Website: bh-photo
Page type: account-dashboard
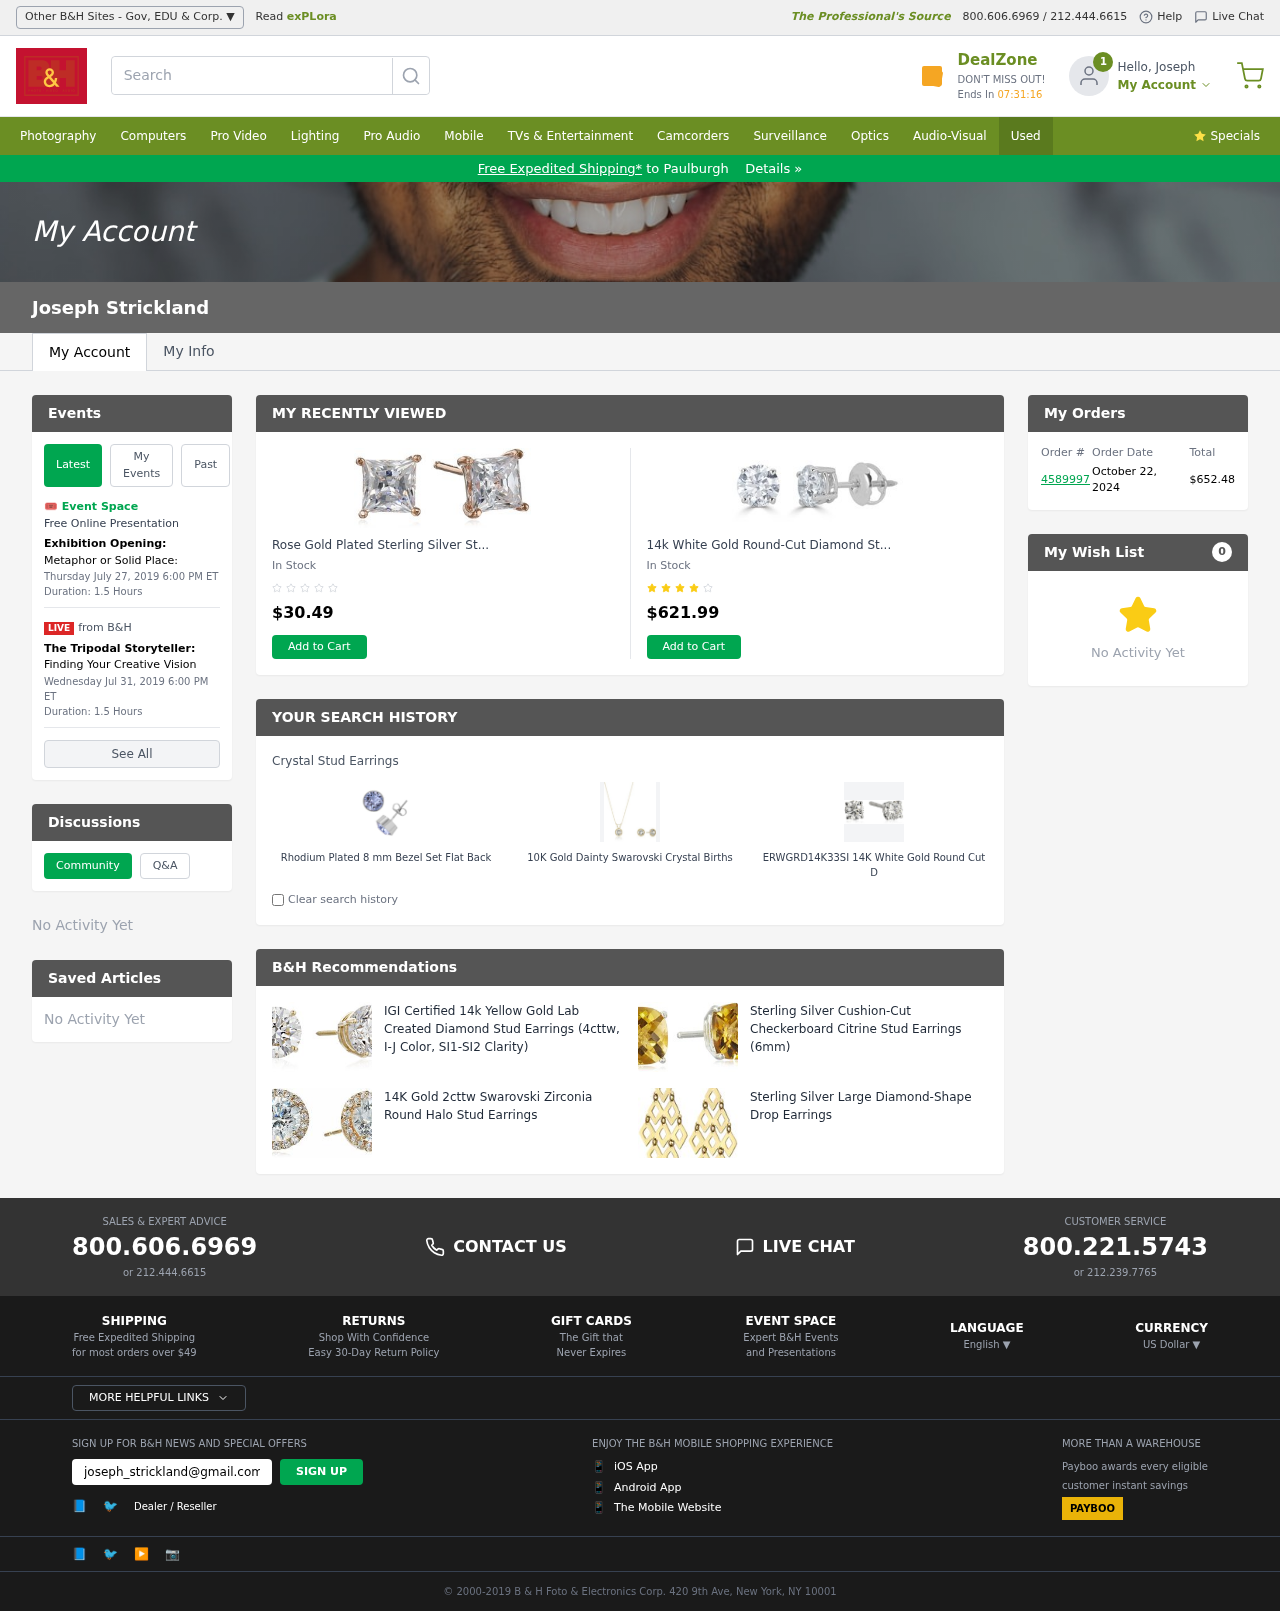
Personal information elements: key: PII_CITY
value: Paulburgh
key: PII_EMAIL
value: joseph_strickland@gmail.com
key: PII_FIRSTNAME
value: Joseph
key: PII_FULLNAME
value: Joseph Strickland
Product elements: key: PRODUCT1_NAME
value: Rose Gold Plated Sterling Silver Stud Earrings set with Princess Brilliant Cut Swarovski Zirconia (1
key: PRODUCT1_PRICE
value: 30.49
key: PRODUCT2_NAME
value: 14k White Gold Round-Cut Diamond Stud Earrings (1/2cttw, J-K Color, I2-I3 Clarity)
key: PRODUCT2_PRICE
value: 621.99
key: PRODUCT3_ITEM_CATEGORY
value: Crystal Stud Earrings
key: PRODUCT3_NAME
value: Rhodium Plated 8 mm Bezel Set Flat Back with Light Sapphire Swarovski Crystals Stud Earrings
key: PRODUCT4_NAME
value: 10K Gold Dainty Swarovski Crystal Birthstone Pendant Necklace with Stud Earrings Set, April
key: PRODUCT5_NAME
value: ERWGRD14K33SI 14K White Gold Round Cut Diamond Stud Earrings (0.3ct H-I Color, I1 Clarity)
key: PRODUCT6_NAME
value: IGI Certified 14k Yellow Gold Lab Created Diamond Stud Earrings (4cttw, I-J Color, SI1-SI2 Clarity)
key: PRODUCT7_NAME
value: Sterling Silver Cushion-Cut Checkerboard Citrine Stud Earrings (6mm)
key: PRODUCT8_NAME
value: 14K Gold 2cttw Swarovski Zirconia Round Halo Stud Earrings
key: PRODUCT9_NAME
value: Sterling Silver Large Diamond-Shape Drop Earrings
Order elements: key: ORDER_ID
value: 4589997
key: ORDER_DATE
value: October 22, 2024
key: ORDER_TOTAL
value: $652.48
Other elements: key: WISHLIST_COUNT
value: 0